Question: I have a parent and two main children. The first child has two elements with fixed width and height. The second child has some text and when I resize text is shown or hidden in response to page size. But when I resize at a certain point the two elements of the first child insted of staying inline they go one above the other. How can I prevent this?

So in the second image the two elements are one above other and I don't want this.
fiddle: <URL>
html
'''
<div class="parent-div">
<div class="icon-div">
<div>a</div>
<div>a</div>
</div>
<div class="text-div">This is text I'd like to truncate when space doesn't permit</div>
</div>
'''
css
'''
.parent-div {
display: -webkit-flex;
display: -moz-flex;
display: flex;
}
.text-div {
white-space: nowrap;
overflow: hidden;
text-overflow: hidden;
min-width: 0;
}
.icon-div {
-webkit-flex: 1;
-moz-flex: 1;
flex: 1;
}
.icon-div div {
display:inline-block;
border: 1px solid #ccc;
width:40px;
height:40px;
}
'''
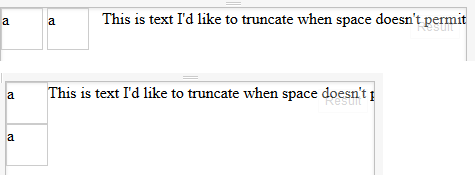
Answer: Don't let your '.icon-div' shrink ('flex: 1 0 auto');
'''
.icon-div {
flex: 1 0 auto;
}
'''
Setting: 'white-space:nowrap' has the unfortunate side effect of having the text in 'text-div' run into the space occupied by 'icon-div' when the screen becomes too small.